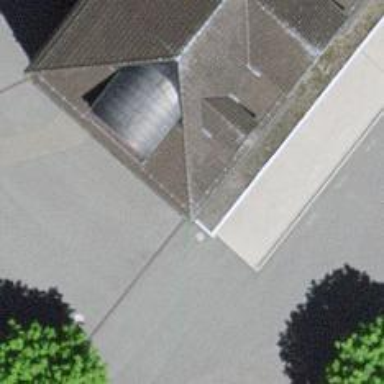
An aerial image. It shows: Kindergarten.